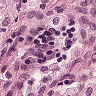
Metastatic tissue present: no